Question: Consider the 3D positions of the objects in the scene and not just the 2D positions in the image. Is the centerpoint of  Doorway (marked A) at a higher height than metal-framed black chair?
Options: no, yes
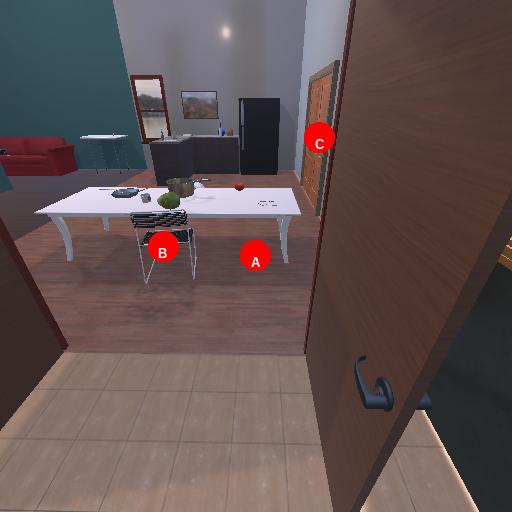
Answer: no